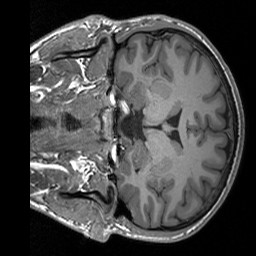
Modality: T1w
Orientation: coronal
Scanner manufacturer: siemens
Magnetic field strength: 3 T
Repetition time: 1.76 s
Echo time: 0.0022 s